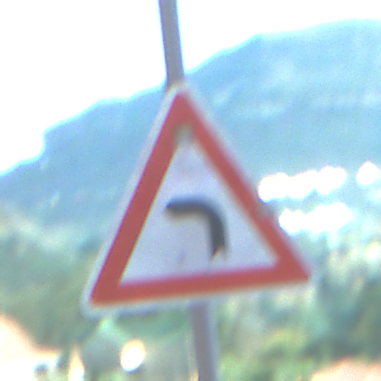
Verkehrszeichen: KurveLinks
Umgebung: Outdoor, Nature
Tageszeit: Night
Wetter: PartlyCloudy
Licht: Natural
Jahreszeit: NotSpecified
Kontrast: HighContrast